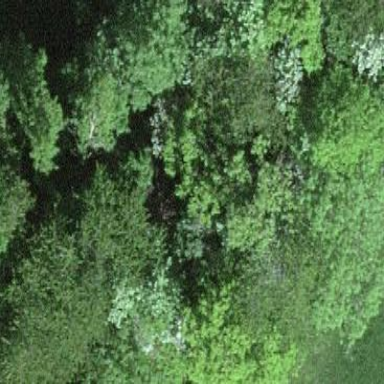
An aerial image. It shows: Forest area.